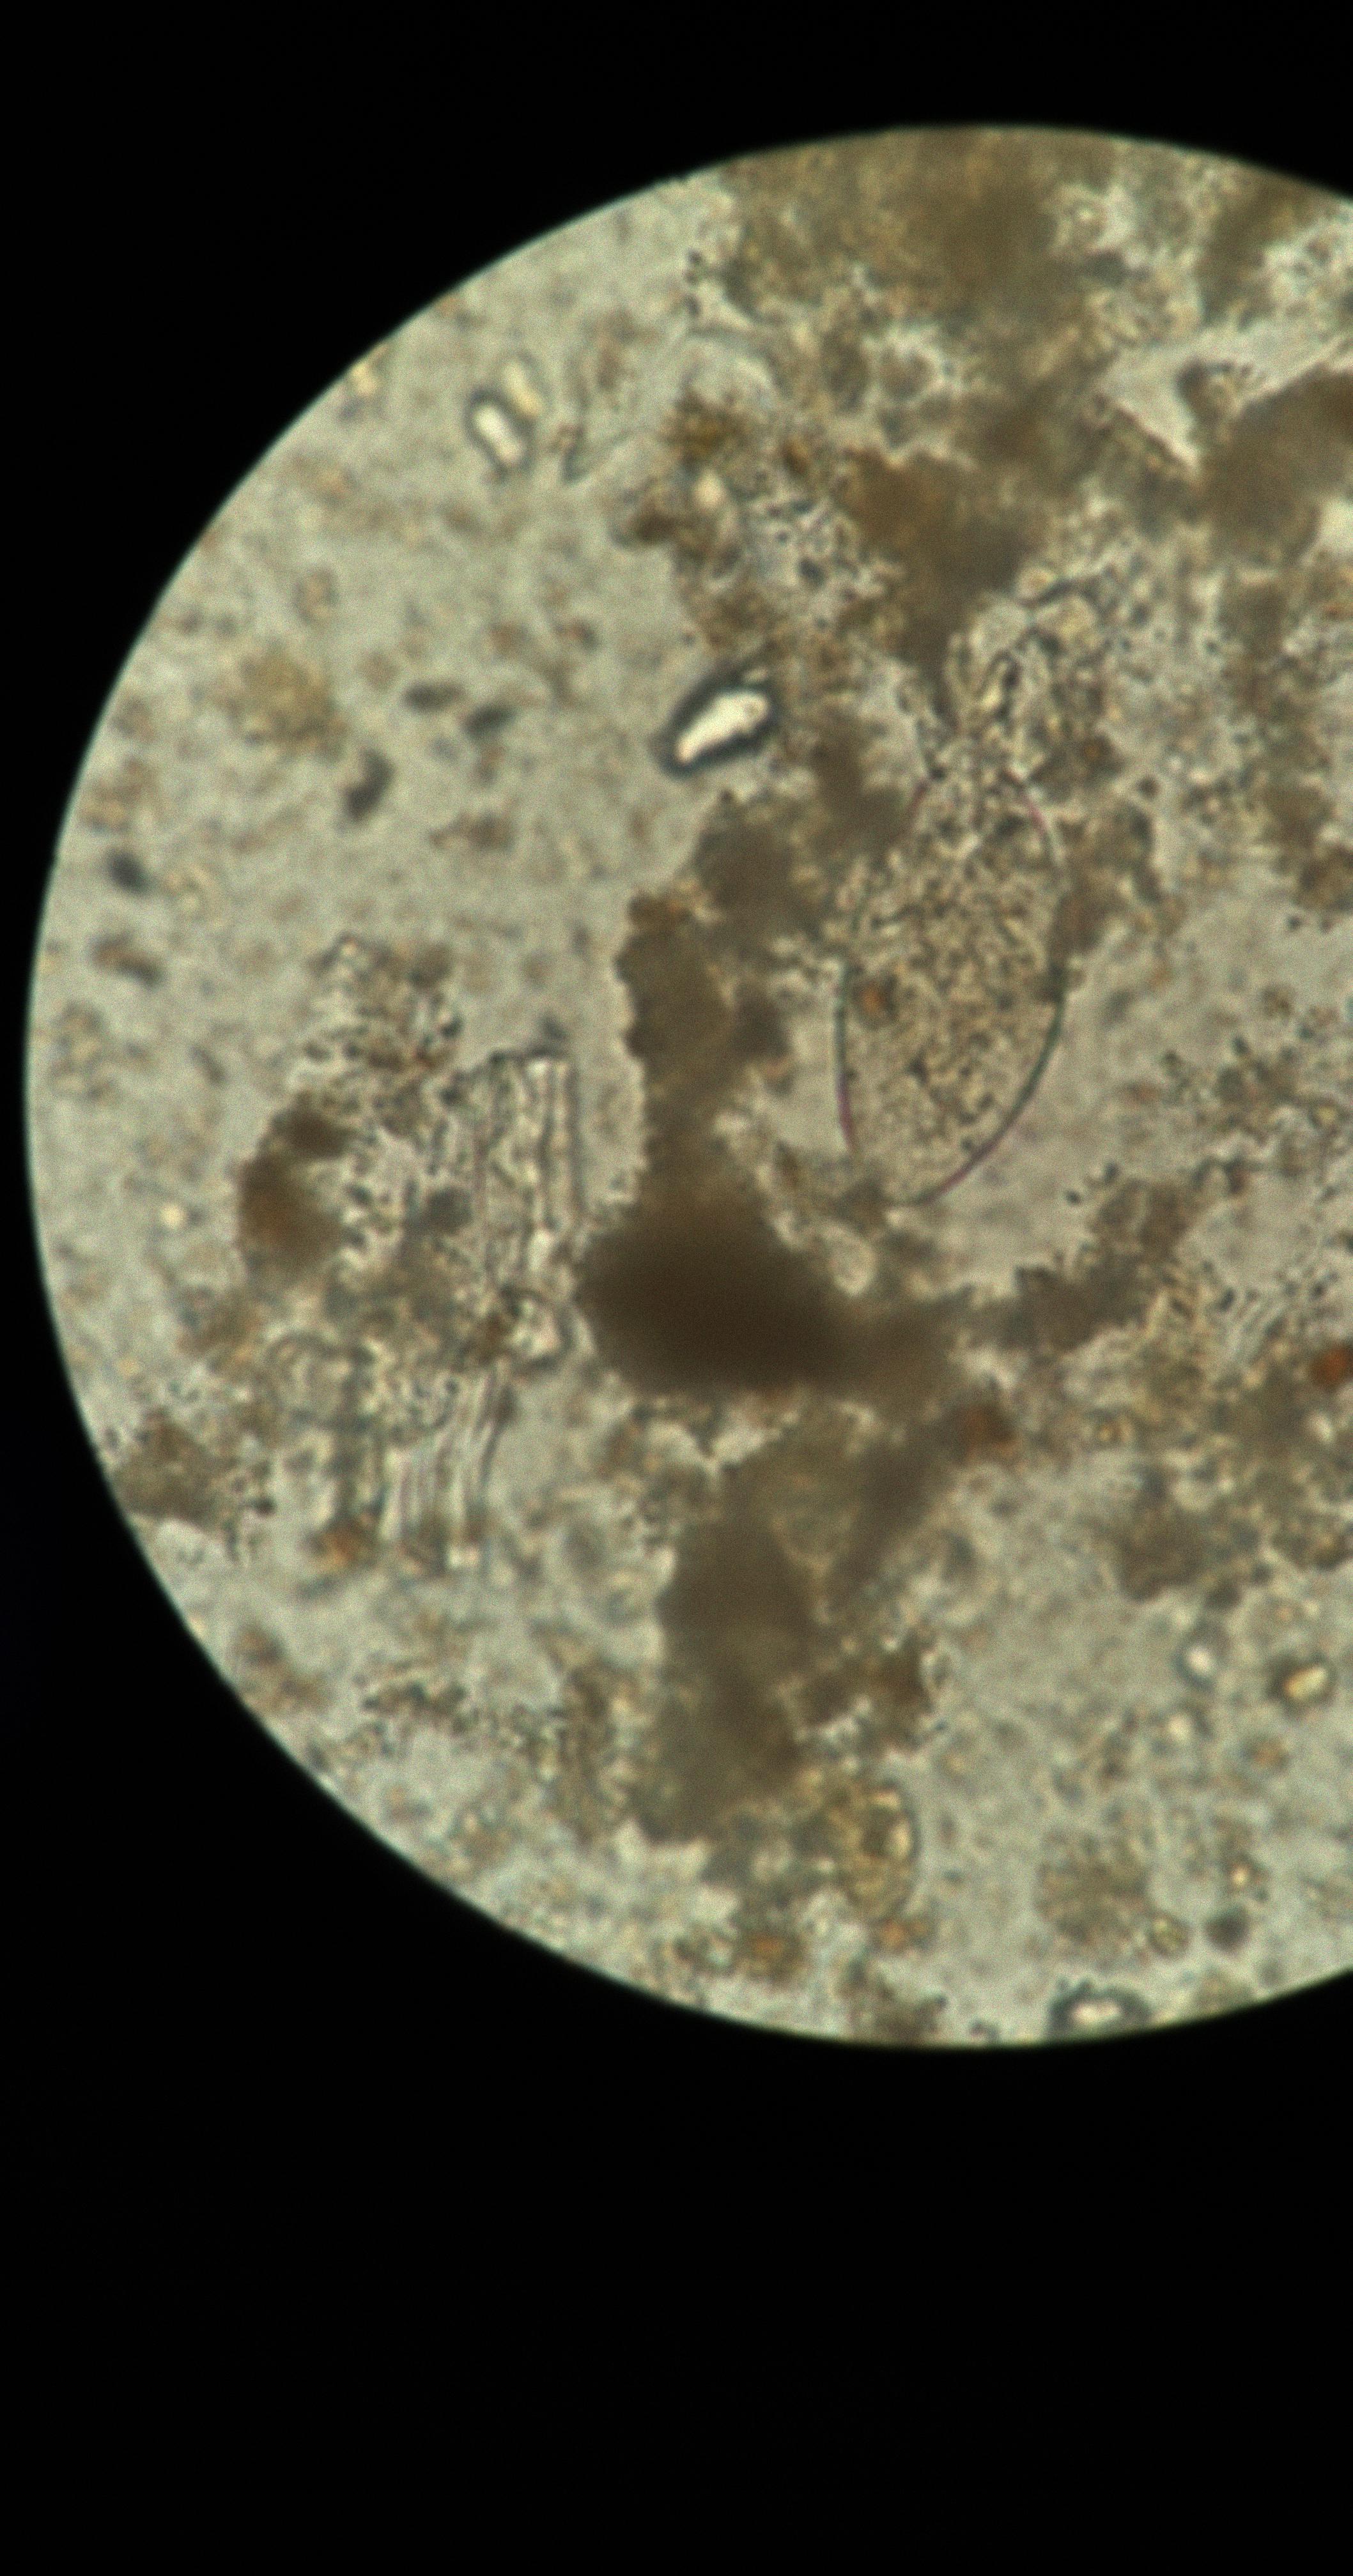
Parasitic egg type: Fasciolopsis buski